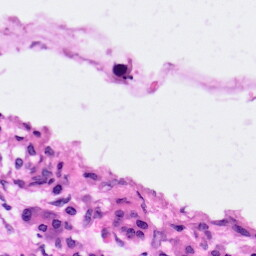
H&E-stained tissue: Pancreatic